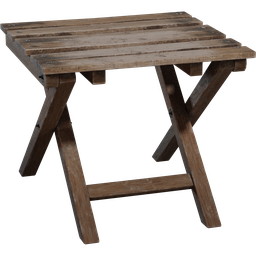
Label: furniture